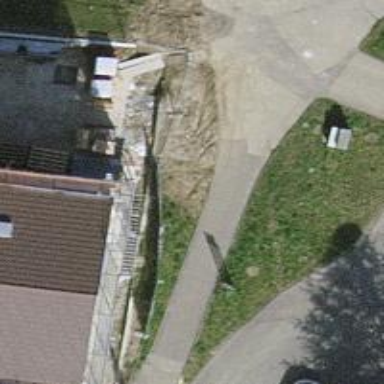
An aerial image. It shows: Asphalt sidewalk along the footway.